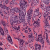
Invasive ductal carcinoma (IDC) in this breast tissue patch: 1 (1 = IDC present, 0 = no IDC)